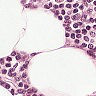
Metastatic tissue present: no